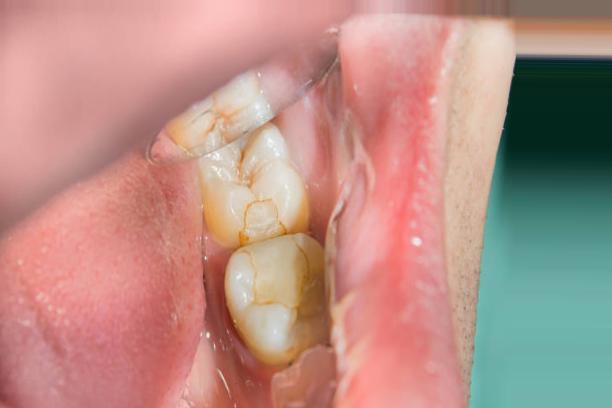
Condition: Caries